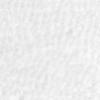
Label: no_change